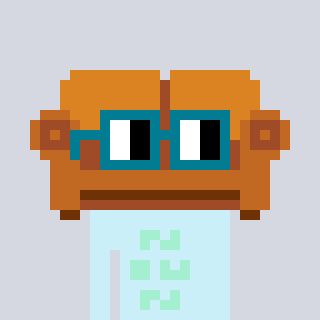
a pixel art character with square dark green glasses, a couch-shaped head and a cold-colored body on a cool background